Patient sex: M
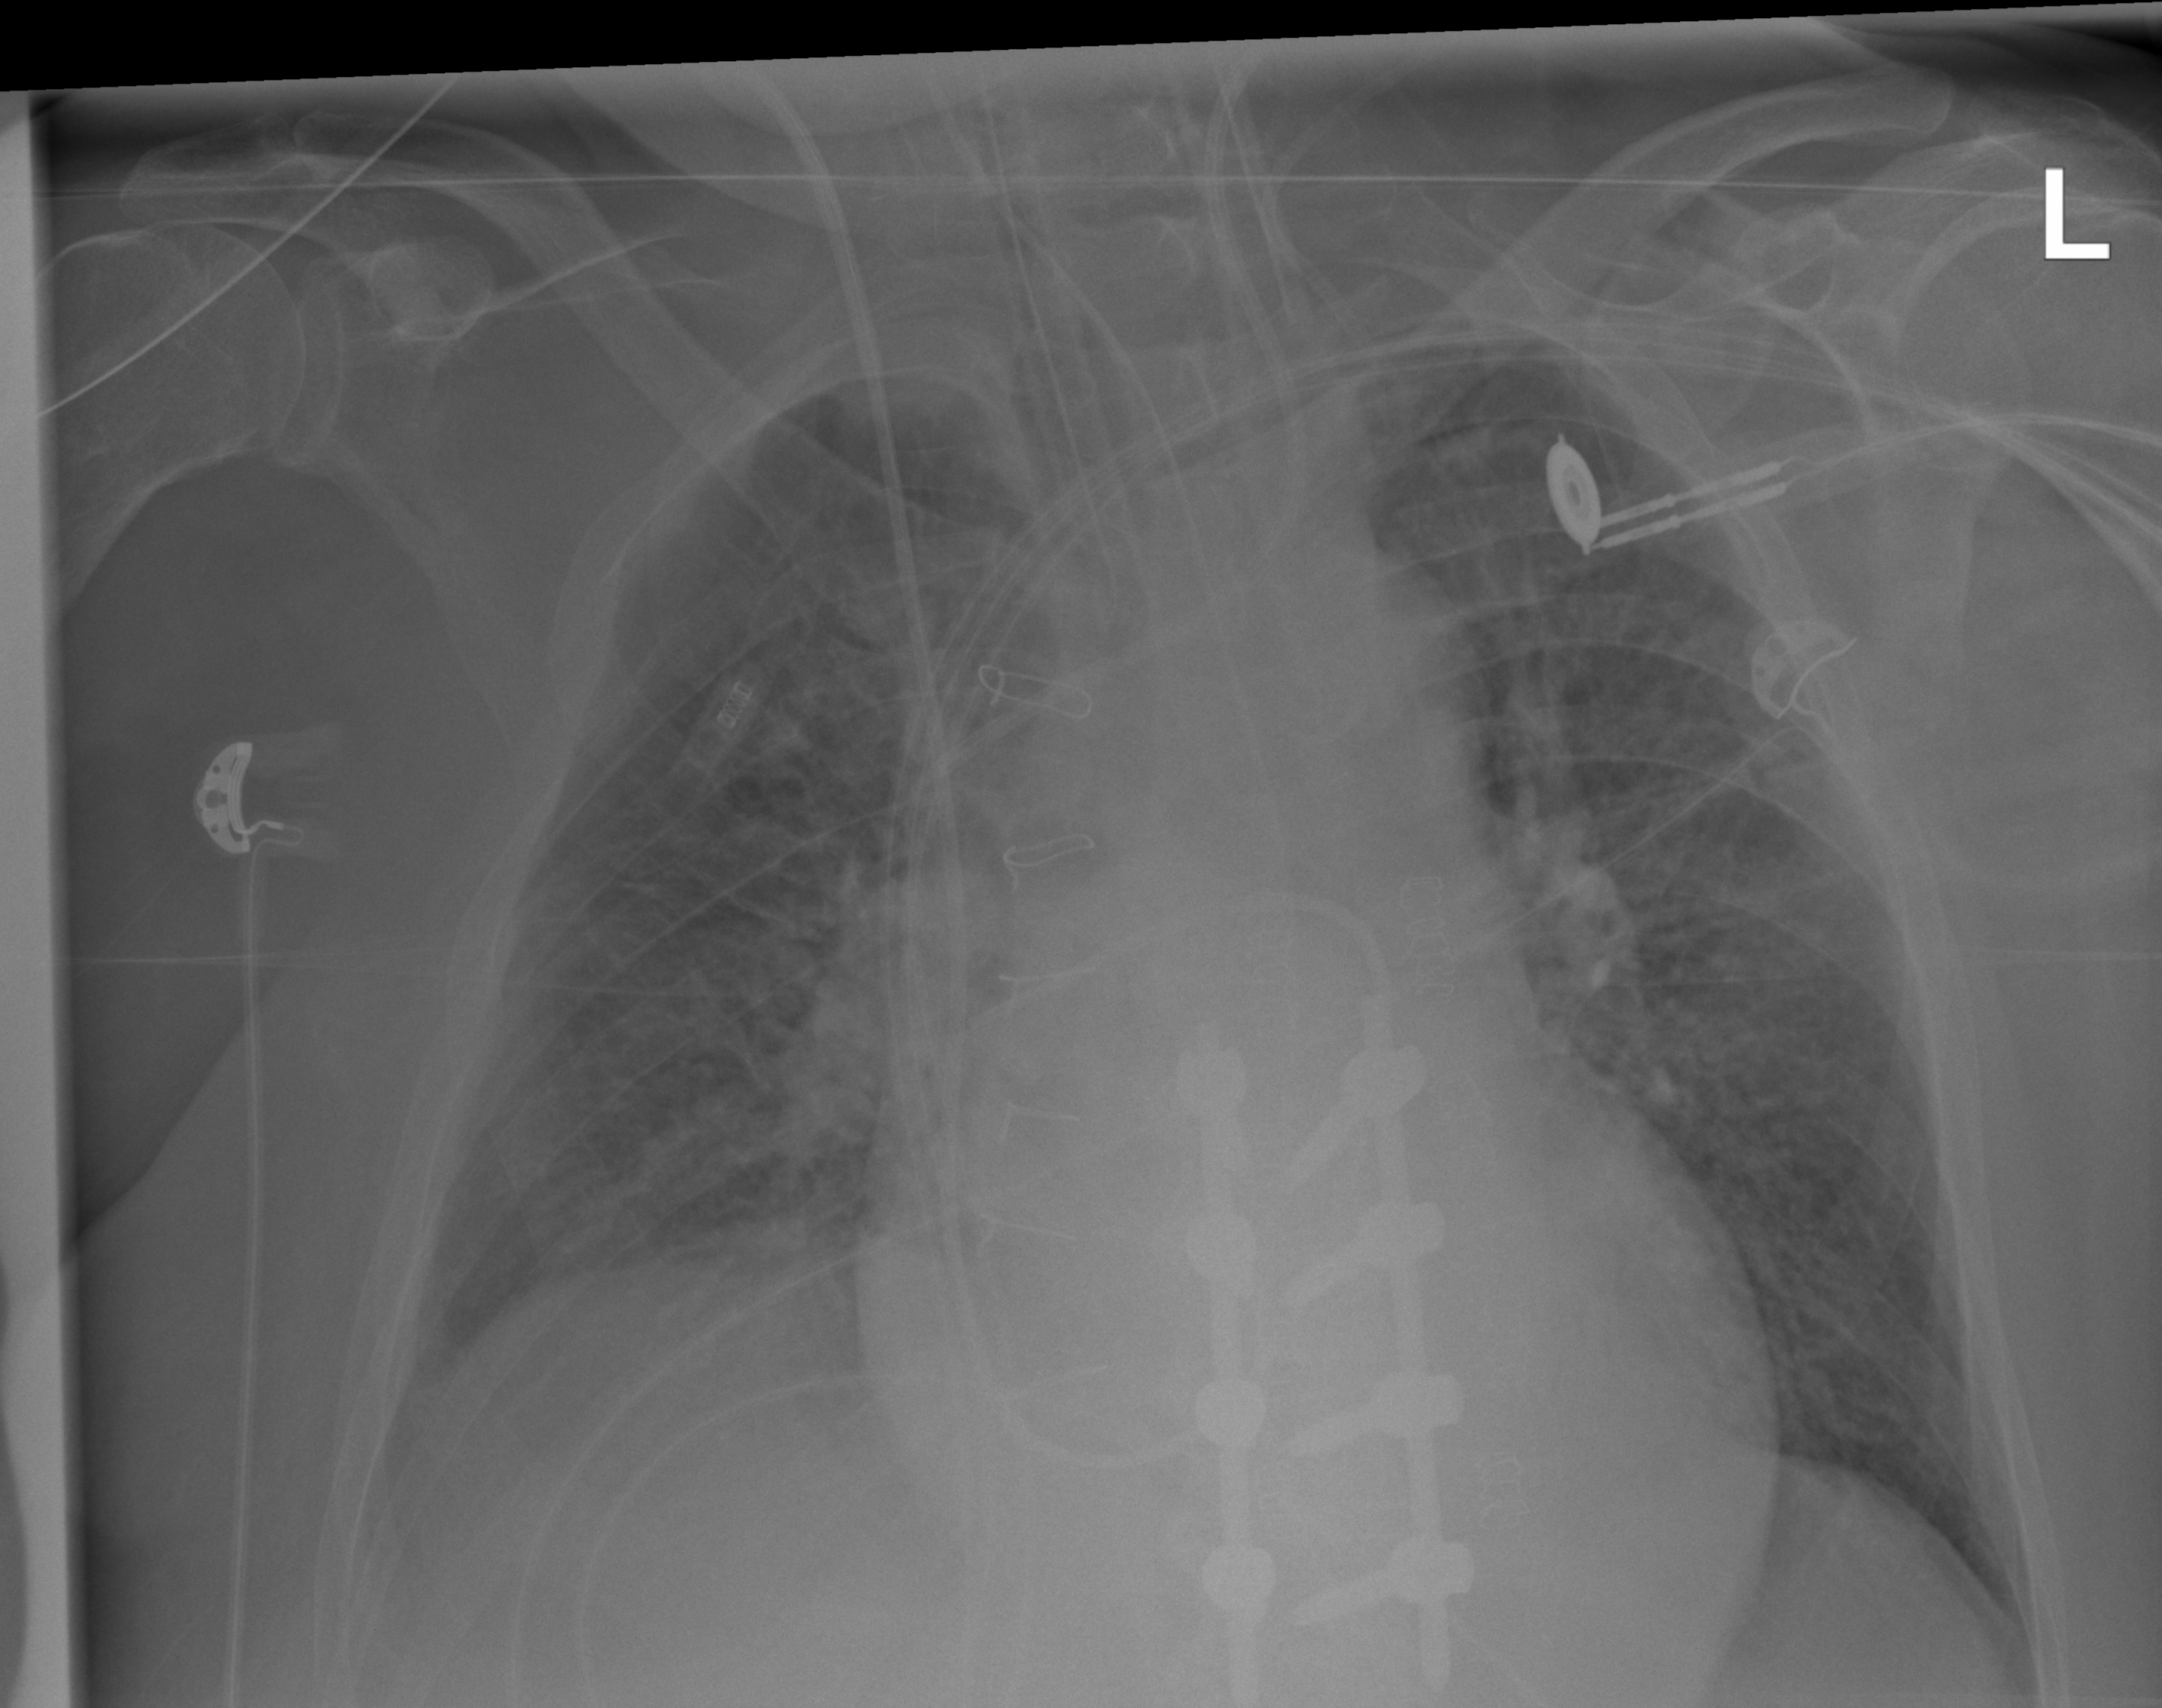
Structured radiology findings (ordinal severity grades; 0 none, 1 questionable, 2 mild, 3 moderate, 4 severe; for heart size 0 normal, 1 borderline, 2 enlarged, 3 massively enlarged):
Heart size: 2
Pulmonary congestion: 3
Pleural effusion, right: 2
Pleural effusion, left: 0
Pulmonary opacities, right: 2
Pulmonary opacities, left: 2
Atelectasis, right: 2
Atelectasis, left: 2